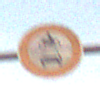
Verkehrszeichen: VerbotKraftfahrzeuge
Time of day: SunriseSunset
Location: Outdoor (Nature)
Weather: PartlyCloudy
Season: NotSpecified
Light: Natural